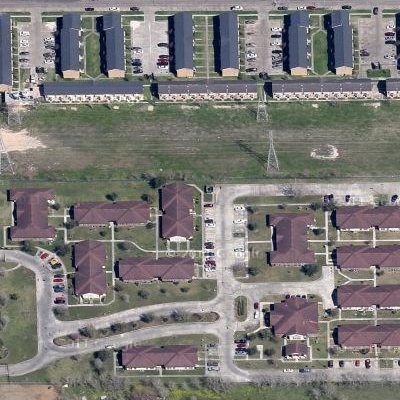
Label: Resident